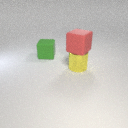
large green rubber cube to the left of large yellow metal cylinder